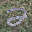
Label: 2